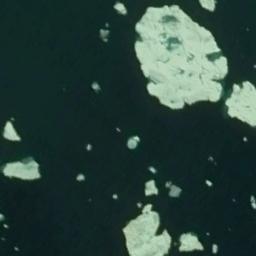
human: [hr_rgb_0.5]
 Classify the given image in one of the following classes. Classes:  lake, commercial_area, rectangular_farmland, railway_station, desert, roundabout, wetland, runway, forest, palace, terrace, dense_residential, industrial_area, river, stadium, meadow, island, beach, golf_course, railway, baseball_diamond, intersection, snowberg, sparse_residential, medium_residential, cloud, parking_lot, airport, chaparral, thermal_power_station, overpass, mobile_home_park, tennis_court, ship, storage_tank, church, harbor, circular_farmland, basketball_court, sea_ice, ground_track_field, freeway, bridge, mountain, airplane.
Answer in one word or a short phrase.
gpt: sea_ice